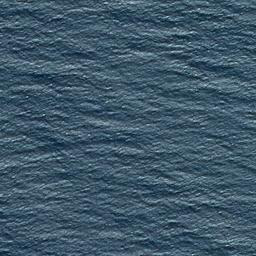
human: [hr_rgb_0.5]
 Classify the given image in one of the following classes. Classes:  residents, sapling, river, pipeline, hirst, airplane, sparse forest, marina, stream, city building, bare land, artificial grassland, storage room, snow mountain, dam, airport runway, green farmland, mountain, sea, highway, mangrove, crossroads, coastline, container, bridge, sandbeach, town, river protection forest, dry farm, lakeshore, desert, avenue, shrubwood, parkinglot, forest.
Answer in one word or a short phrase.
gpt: sea